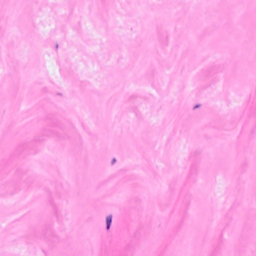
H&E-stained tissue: Breast